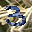
Label: 3